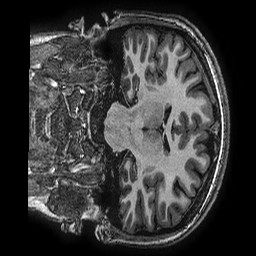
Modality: T1w
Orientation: coronal
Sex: female
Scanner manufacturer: ge
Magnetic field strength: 3 T
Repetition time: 0.00766 s
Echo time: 0.003476 s